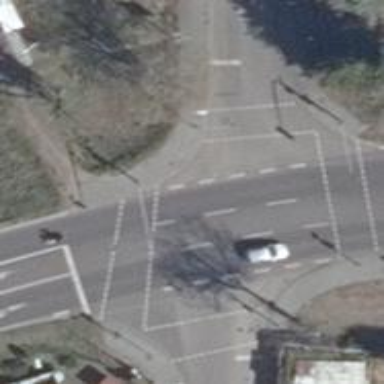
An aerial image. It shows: Traffic signals at road crossing.